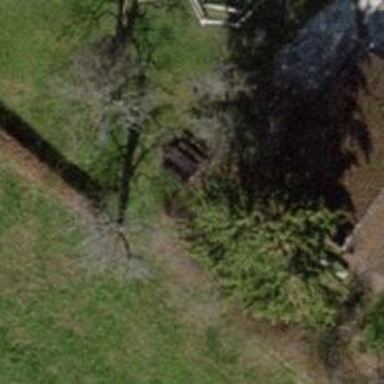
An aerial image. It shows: Bench.